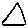
Label: triangle